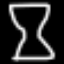
Label: hourglass